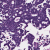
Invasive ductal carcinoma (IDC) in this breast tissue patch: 1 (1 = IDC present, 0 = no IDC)